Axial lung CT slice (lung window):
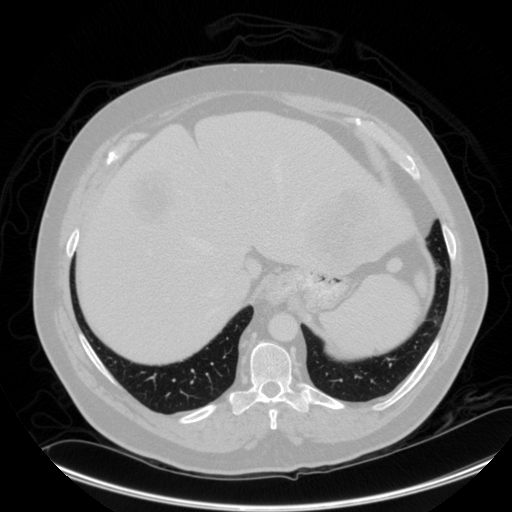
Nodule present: no